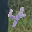
Label: 4